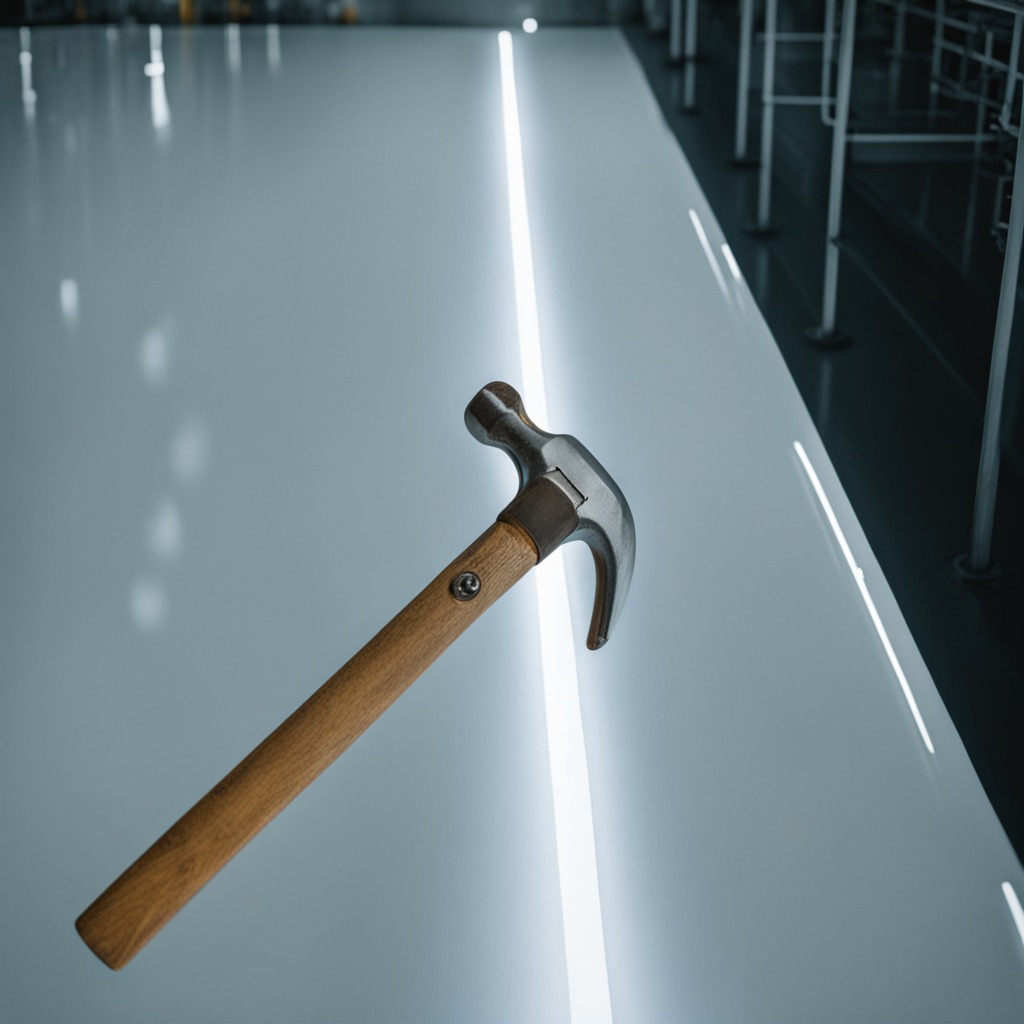
A hammer is lying on a table.